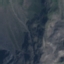
Land use / land cover: HerbaceousVegetation